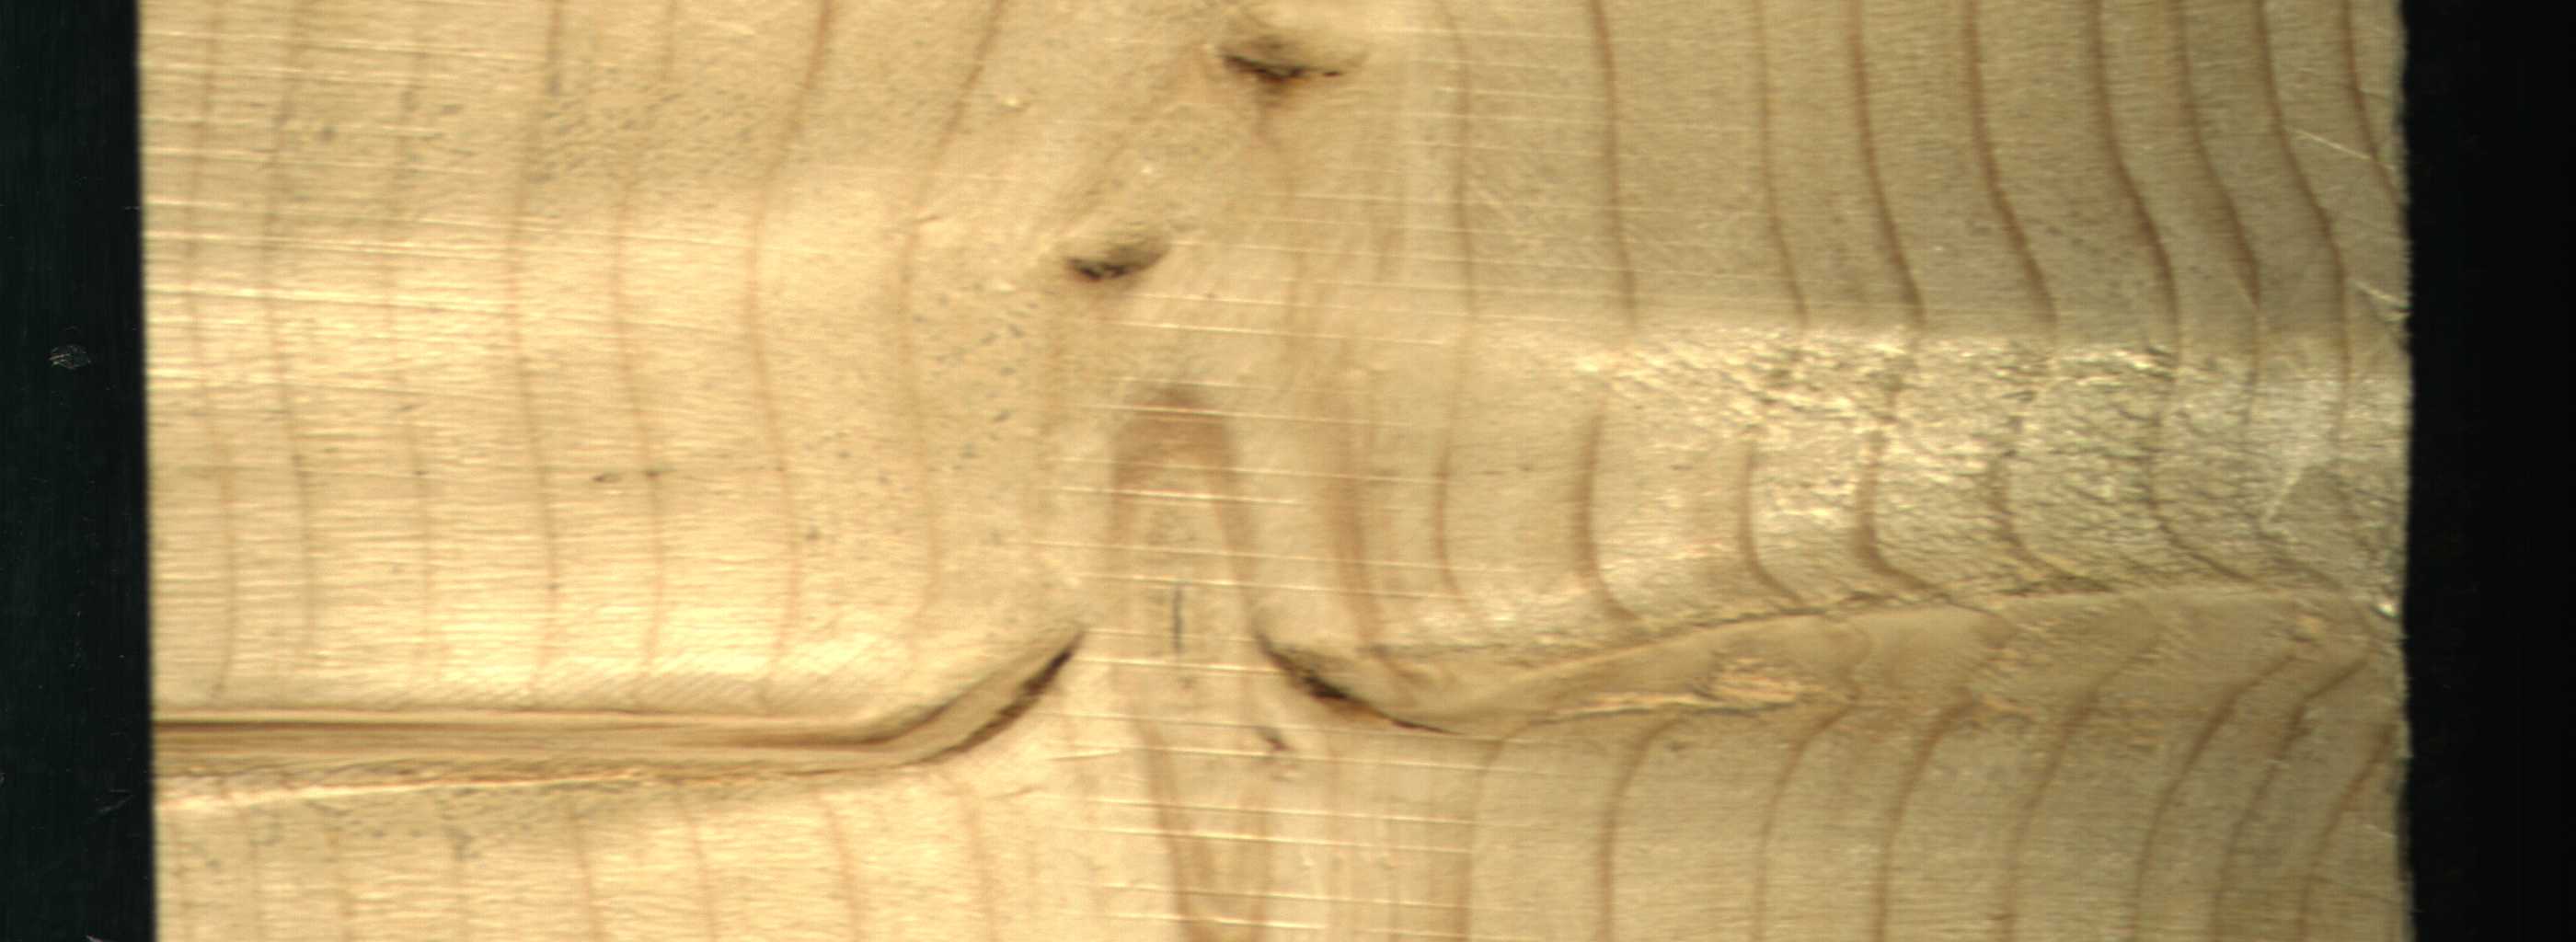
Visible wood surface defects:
resin
resin
Live_Knot
Live_Knot
Live_Knot